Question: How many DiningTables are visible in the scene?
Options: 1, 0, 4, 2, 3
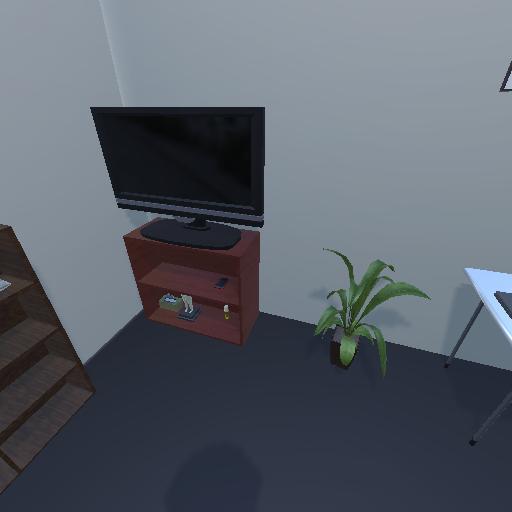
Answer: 1